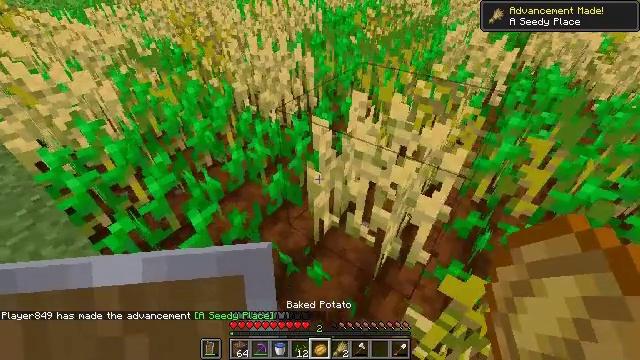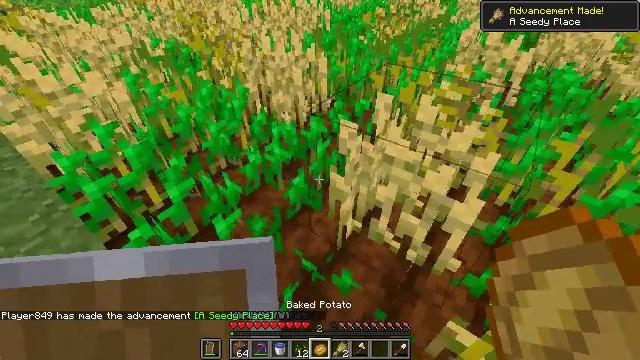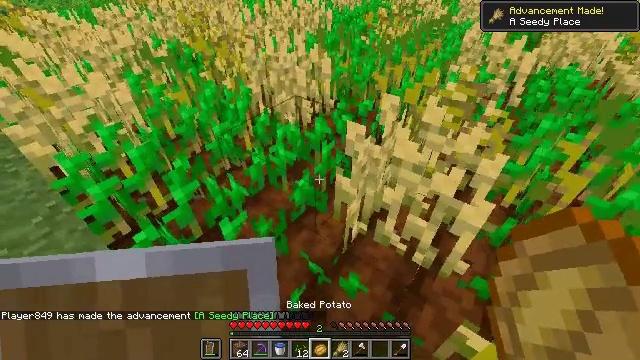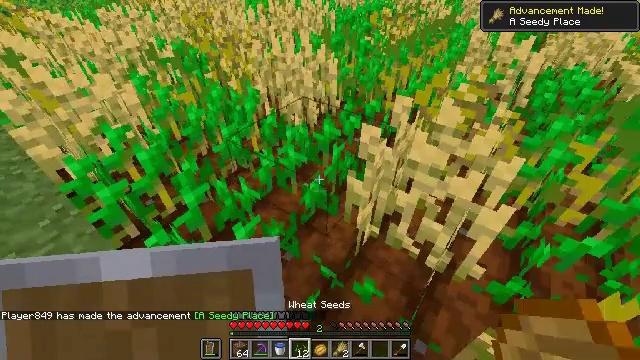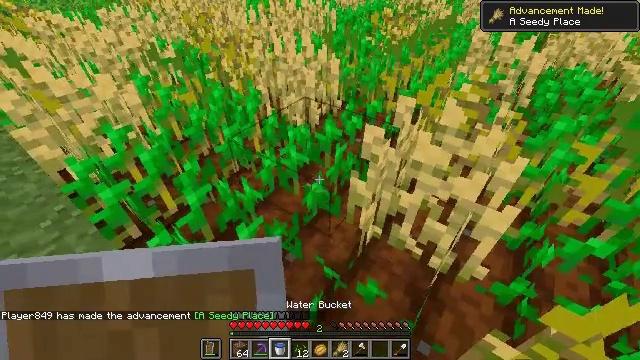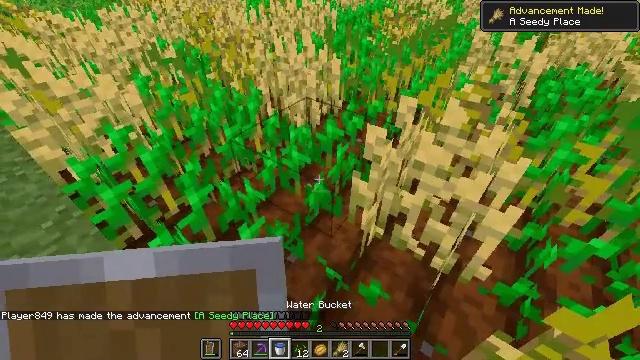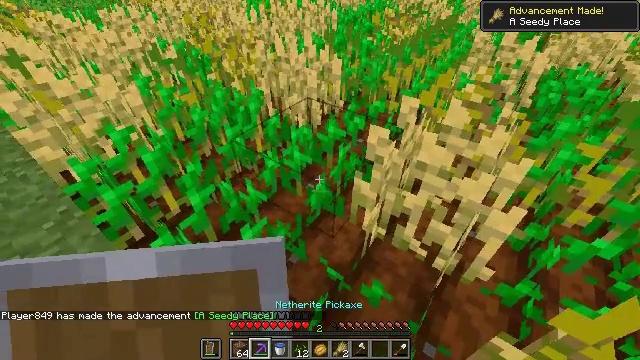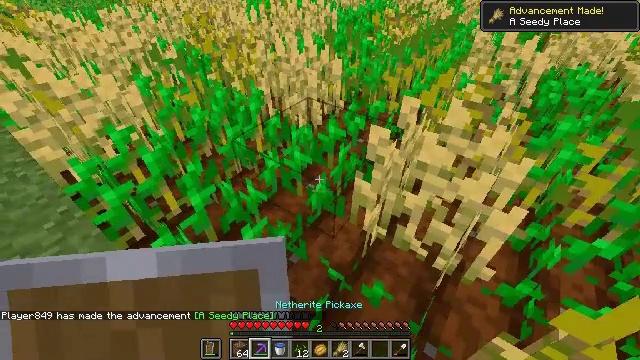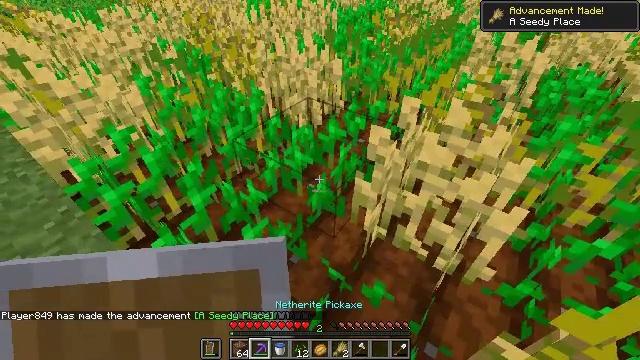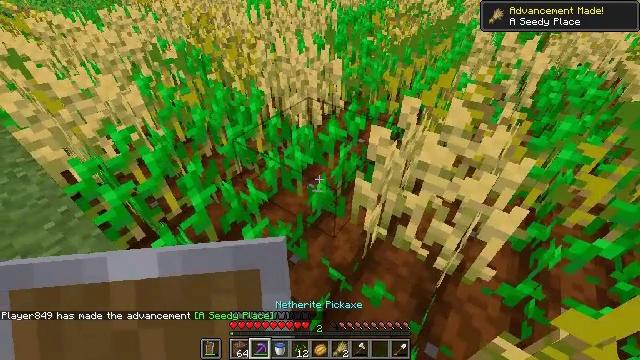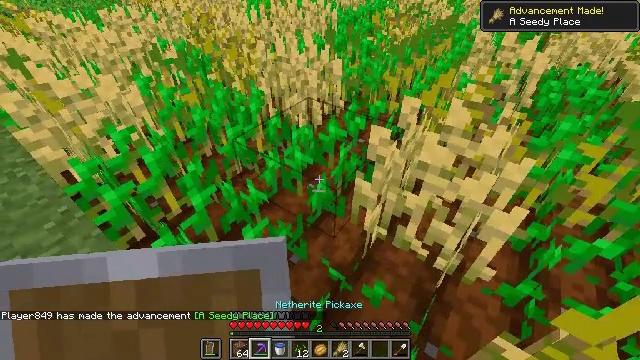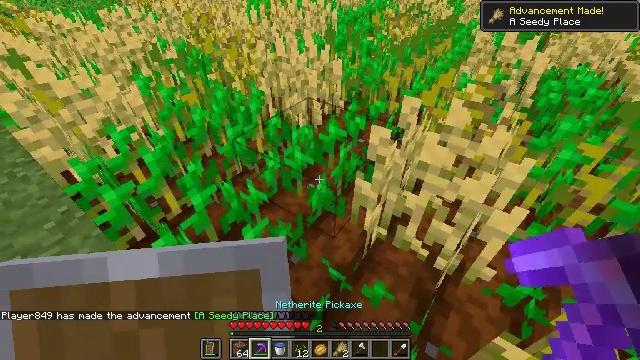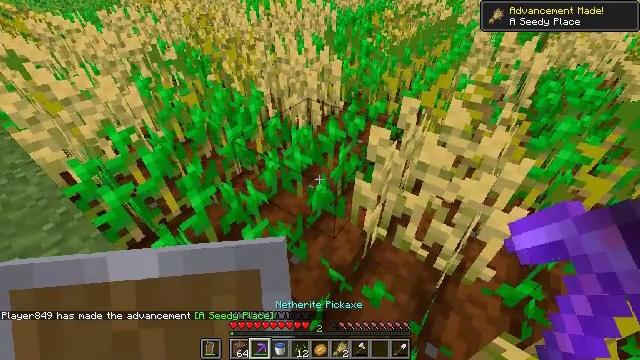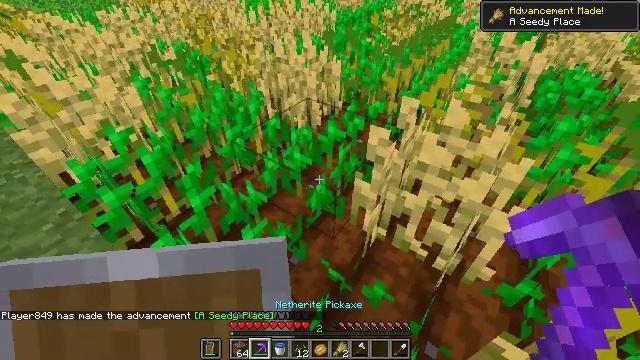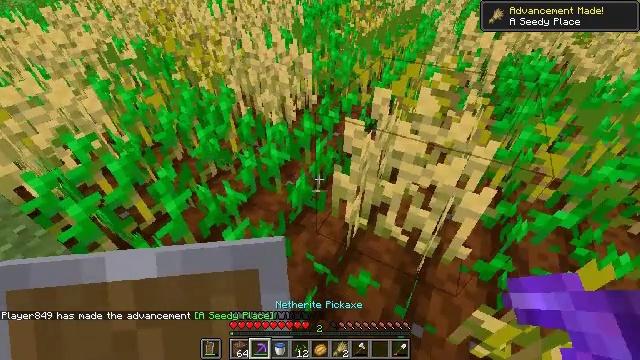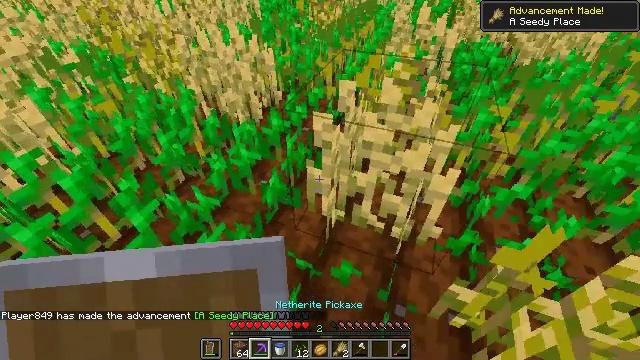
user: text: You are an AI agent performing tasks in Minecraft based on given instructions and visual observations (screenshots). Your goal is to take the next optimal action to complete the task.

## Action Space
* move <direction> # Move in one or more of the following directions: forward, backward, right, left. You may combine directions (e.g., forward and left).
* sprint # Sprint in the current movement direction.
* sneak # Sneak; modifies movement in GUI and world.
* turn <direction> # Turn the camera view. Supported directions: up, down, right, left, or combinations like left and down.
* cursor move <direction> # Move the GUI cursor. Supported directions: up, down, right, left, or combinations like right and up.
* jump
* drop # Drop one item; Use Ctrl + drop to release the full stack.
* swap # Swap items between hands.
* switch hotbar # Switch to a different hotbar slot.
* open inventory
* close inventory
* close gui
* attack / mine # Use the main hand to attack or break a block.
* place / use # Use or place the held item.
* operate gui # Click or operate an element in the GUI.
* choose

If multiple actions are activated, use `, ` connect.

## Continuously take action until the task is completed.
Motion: motion action
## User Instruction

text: Get wheat from the farmland.
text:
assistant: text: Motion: no_op
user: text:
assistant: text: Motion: no_op
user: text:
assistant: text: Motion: no_op
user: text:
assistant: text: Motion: no_op
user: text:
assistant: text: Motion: no_op
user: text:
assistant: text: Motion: no_op
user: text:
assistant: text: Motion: no_op
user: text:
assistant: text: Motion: no_op
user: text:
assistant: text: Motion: no_op
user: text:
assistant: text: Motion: no_op
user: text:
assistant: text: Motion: no_op
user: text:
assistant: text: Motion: no_op
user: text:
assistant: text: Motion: no_op
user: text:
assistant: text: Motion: turn right and down
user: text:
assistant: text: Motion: turn right and down
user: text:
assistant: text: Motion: turn right
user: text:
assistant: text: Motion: turn right and down
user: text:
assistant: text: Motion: turn right and down
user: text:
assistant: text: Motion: no_op
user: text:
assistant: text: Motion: move forward
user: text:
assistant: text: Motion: move forward, turn down
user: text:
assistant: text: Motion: move forward, turn down
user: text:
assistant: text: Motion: turn down
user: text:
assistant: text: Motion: turn down
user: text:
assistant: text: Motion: turn down
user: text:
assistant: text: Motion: turn down
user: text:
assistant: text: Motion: no_op
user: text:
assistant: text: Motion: no_op
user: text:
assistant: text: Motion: no_op
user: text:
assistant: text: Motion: no_op